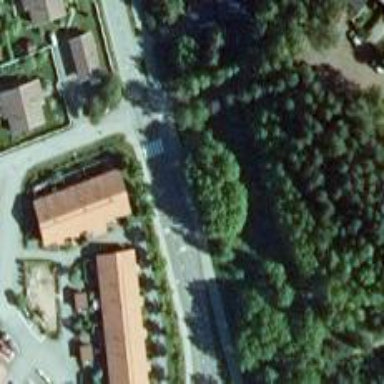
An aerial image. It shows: Asphalt cycleway.